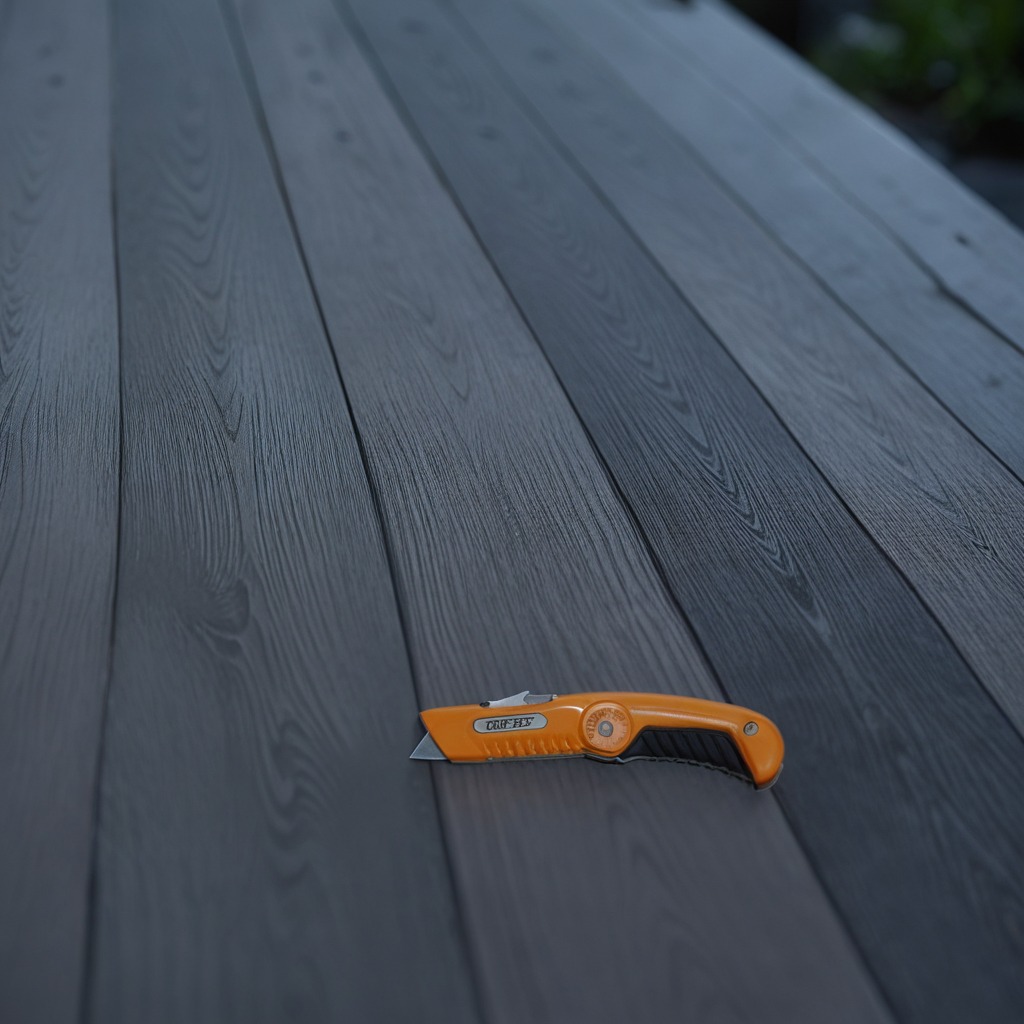
A utility knife lies on the table.